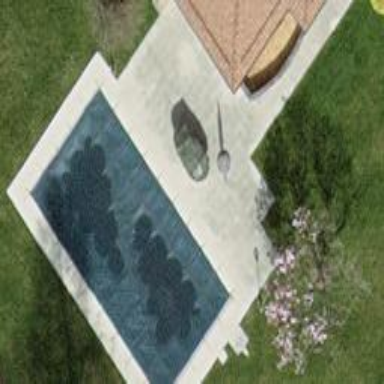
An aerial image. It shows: Swimming pool located in leisure land.